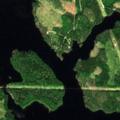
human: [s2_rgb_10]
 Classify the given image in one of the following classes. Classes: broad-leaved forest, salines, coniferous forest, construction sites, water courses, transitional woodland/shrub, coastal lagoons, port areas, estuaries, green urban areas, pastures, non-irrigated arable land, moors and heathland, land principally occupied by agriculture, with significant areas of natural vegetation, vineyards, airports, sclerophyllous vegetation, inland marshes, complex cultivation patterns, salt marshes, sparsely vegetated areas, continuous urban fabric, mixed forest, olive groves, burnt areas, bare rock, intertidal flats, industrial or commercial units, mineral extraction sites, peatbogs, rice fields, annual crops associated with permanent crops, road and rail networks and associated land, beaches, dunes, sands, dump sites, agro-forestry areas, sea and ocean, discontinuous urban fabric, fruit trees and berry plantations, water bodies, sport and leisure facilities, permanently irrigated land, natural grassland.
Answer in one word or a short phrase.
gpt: coniferous forest, mixed forest, water bodies